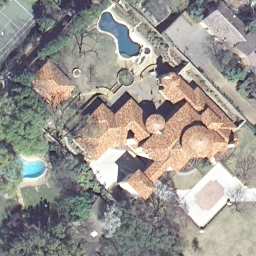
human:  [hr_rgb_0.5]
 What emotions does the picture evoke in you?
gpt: sparse residential